Question: I have an SSRS 2005 report that appears normal in SSRS; however, a duplicate set of rows is added below the second row grouping when exported to Excel 2007.
I am not all that familiar with the more advanced reporting techniques in SSRS 2005, and am struggling to find the right answer. Is there any way to remove this?

(Original image here: <URL>
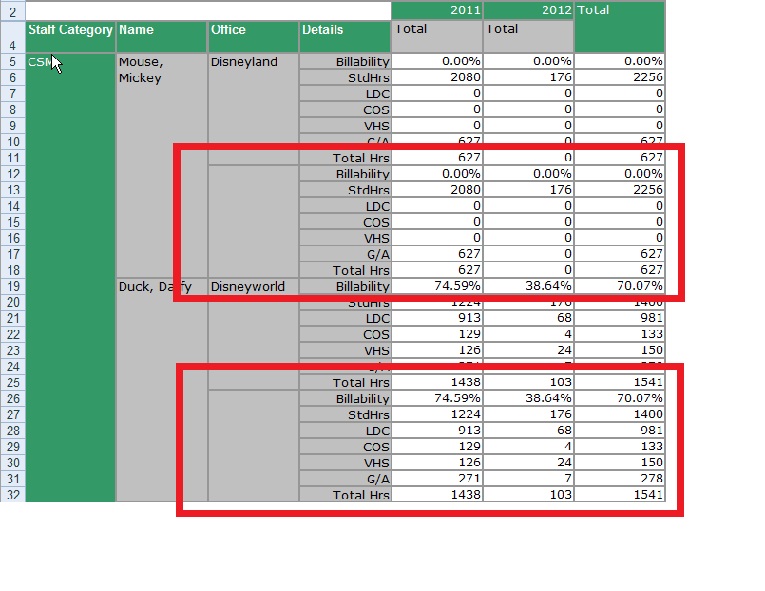
Answer: It looks as though your report matrix is grouped by Year, Staff Category, Name and Office. If there is never more than one Office per Name, then the solution is:
- - '=Fields!Office.Value'